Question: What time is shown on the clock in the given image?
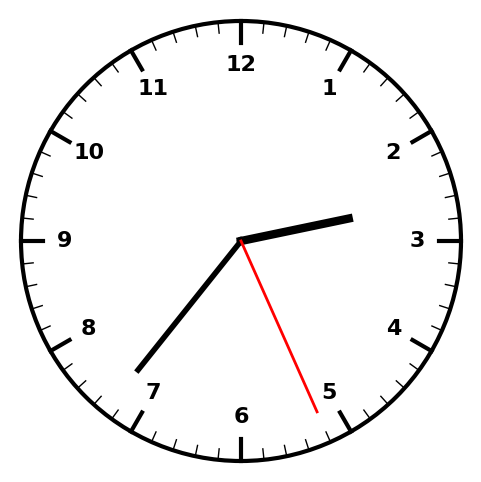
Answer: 02:36:26